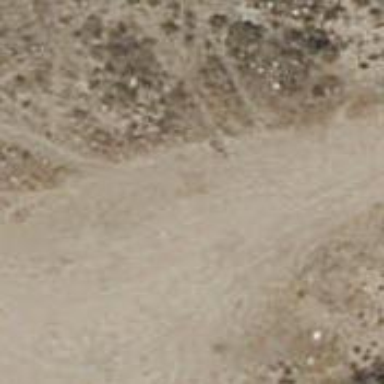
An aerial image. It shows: Dirt track road.